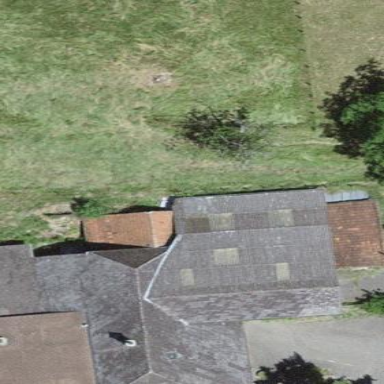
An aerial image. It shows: Farm building.